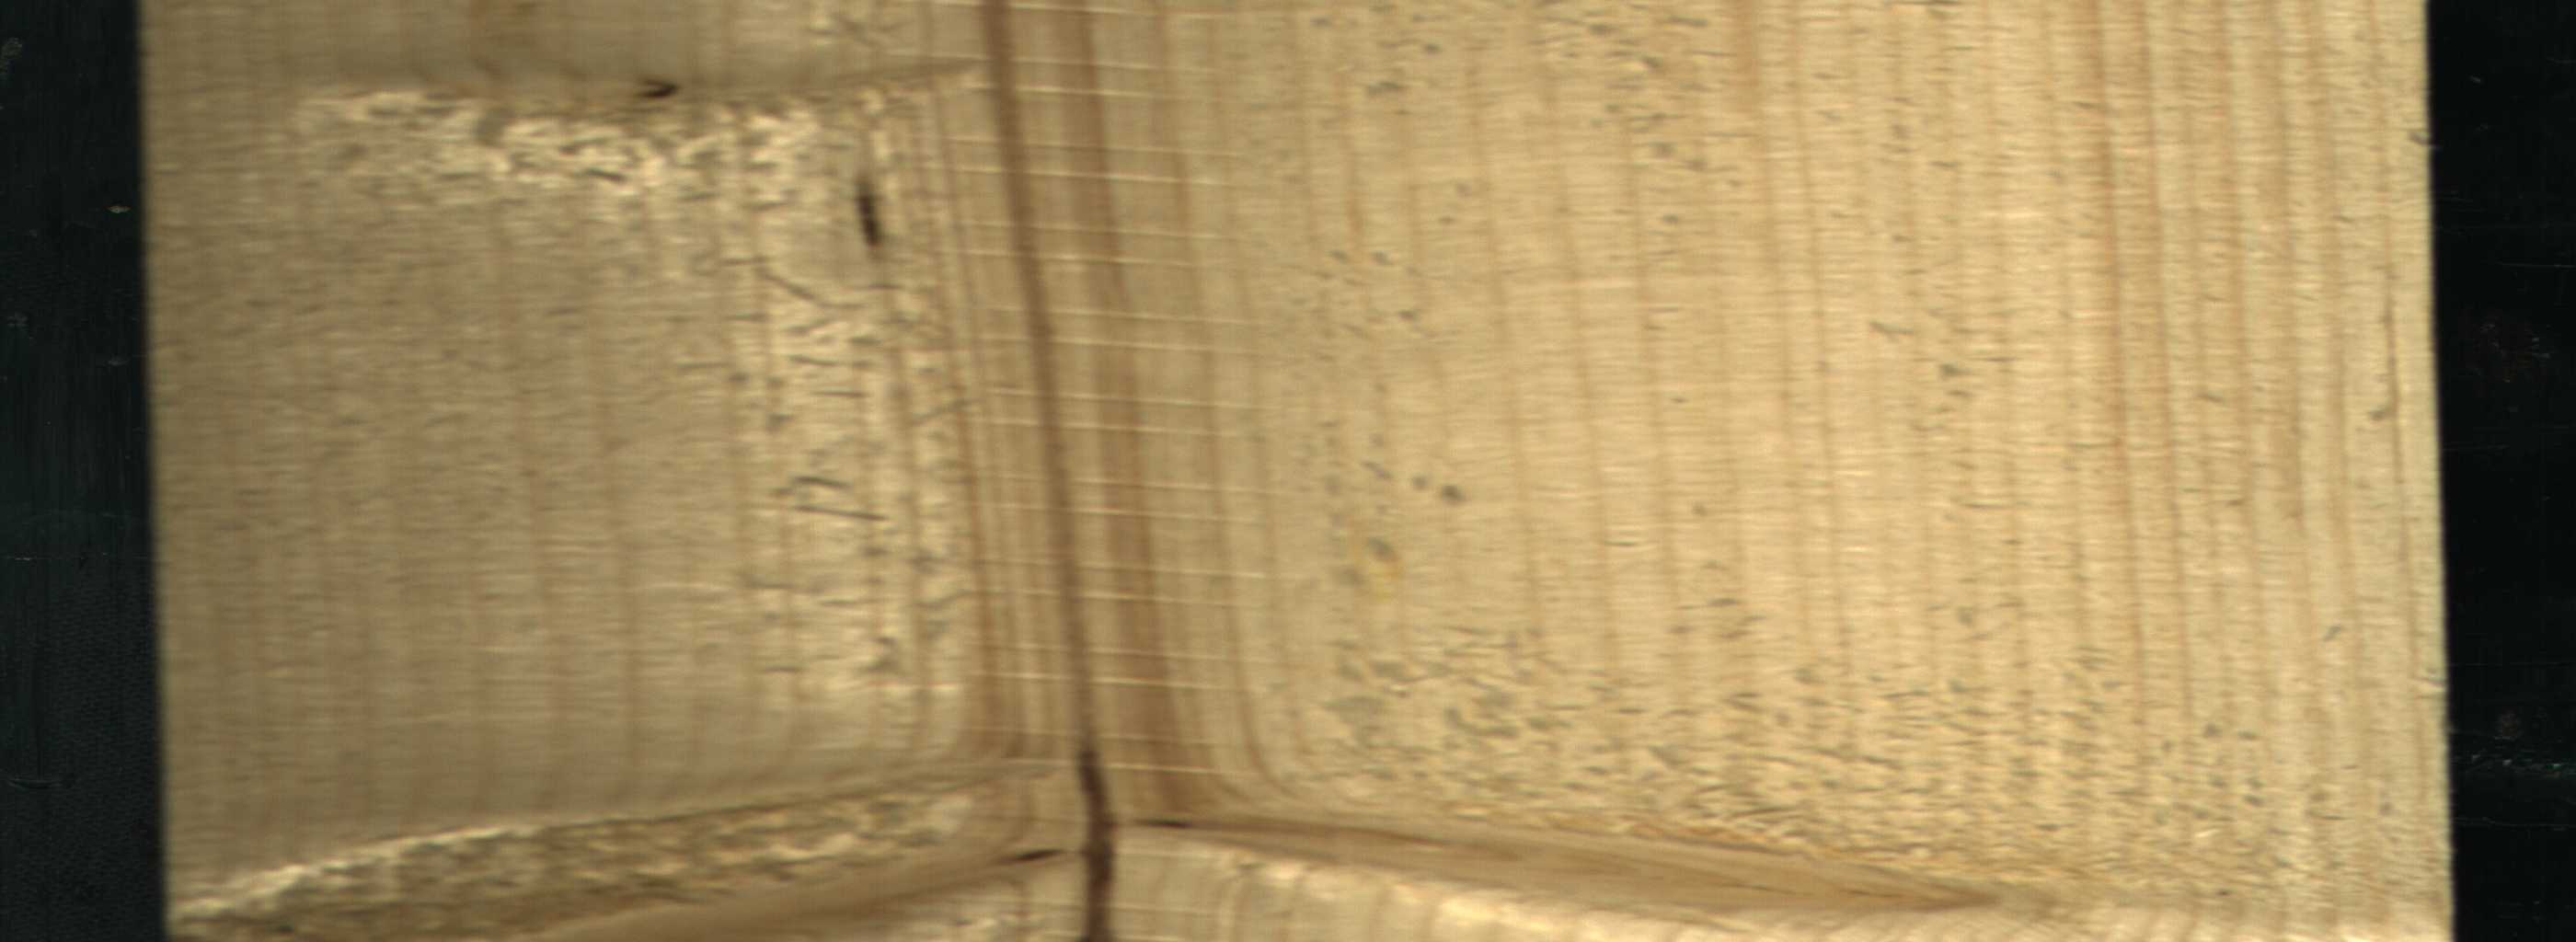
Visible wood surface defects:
Marrow
resin
Live_Knot
Live_Knot
Live_Knot